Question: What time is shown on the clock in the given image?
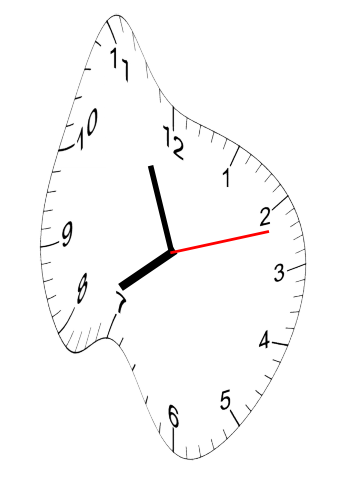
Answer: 07:56:12